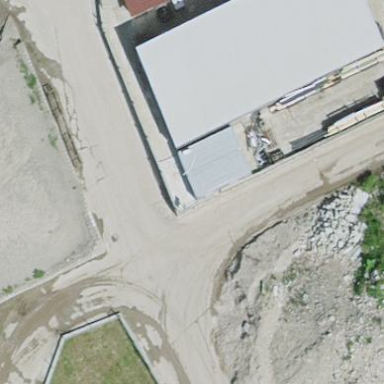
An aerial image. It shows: Industrial building.